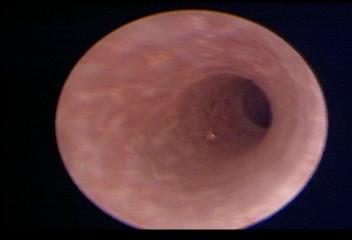
Modality: WLC
Class: Normal mucosa
Bladder cancer association: No